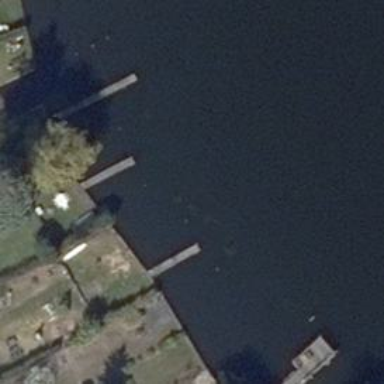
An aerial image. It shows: Man-made pier.